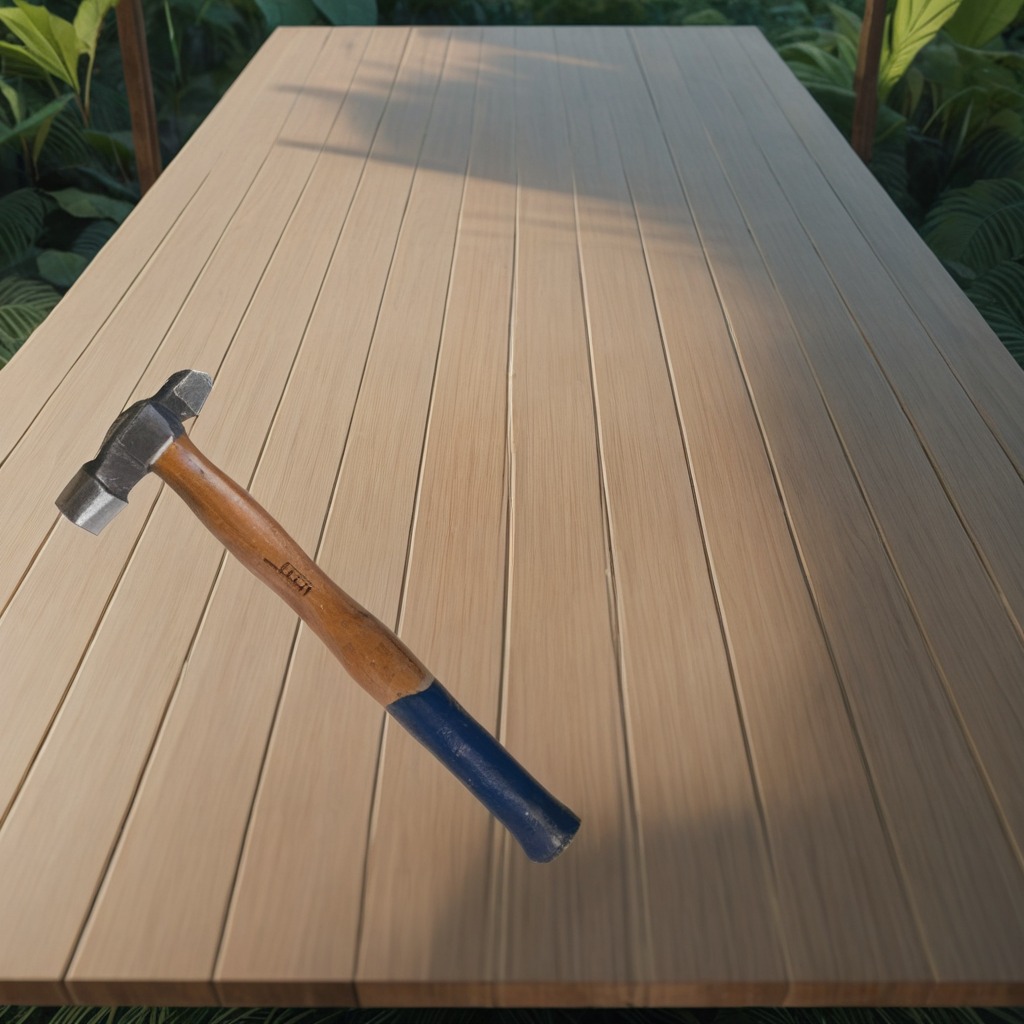
A hammer is lying on a wooden table inside a jungle field workshop tent humid ambient light worn but